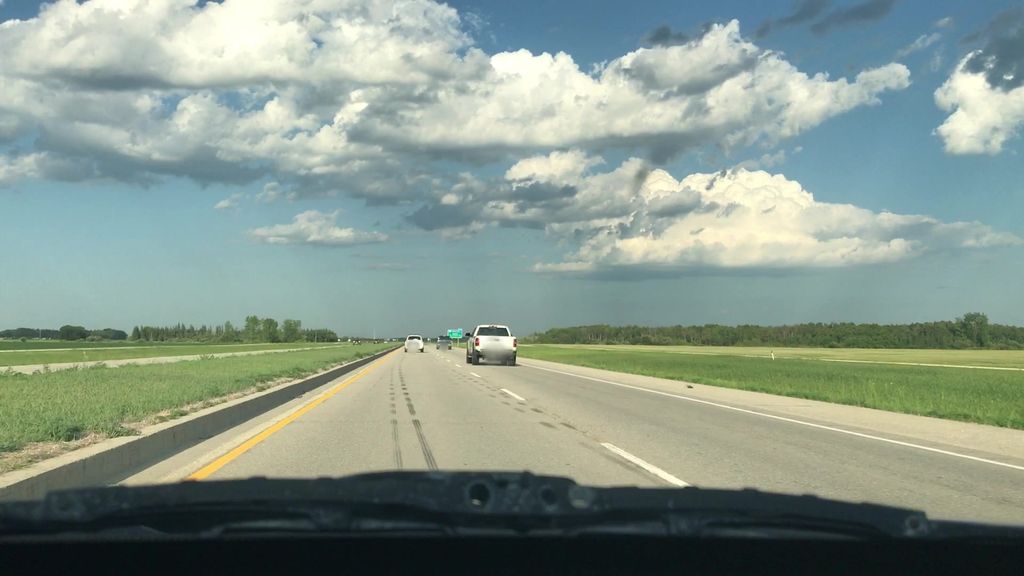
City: winnipeg